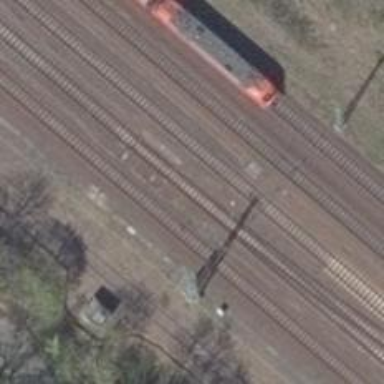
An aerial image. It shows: Railway switch.